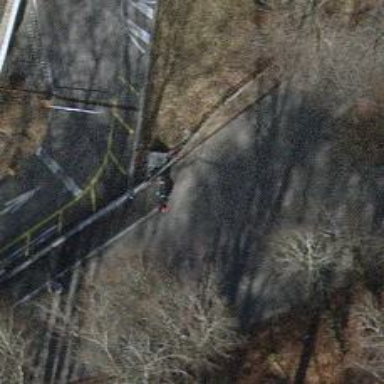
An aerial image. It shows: Asphalt footpath with unmarked crossing.